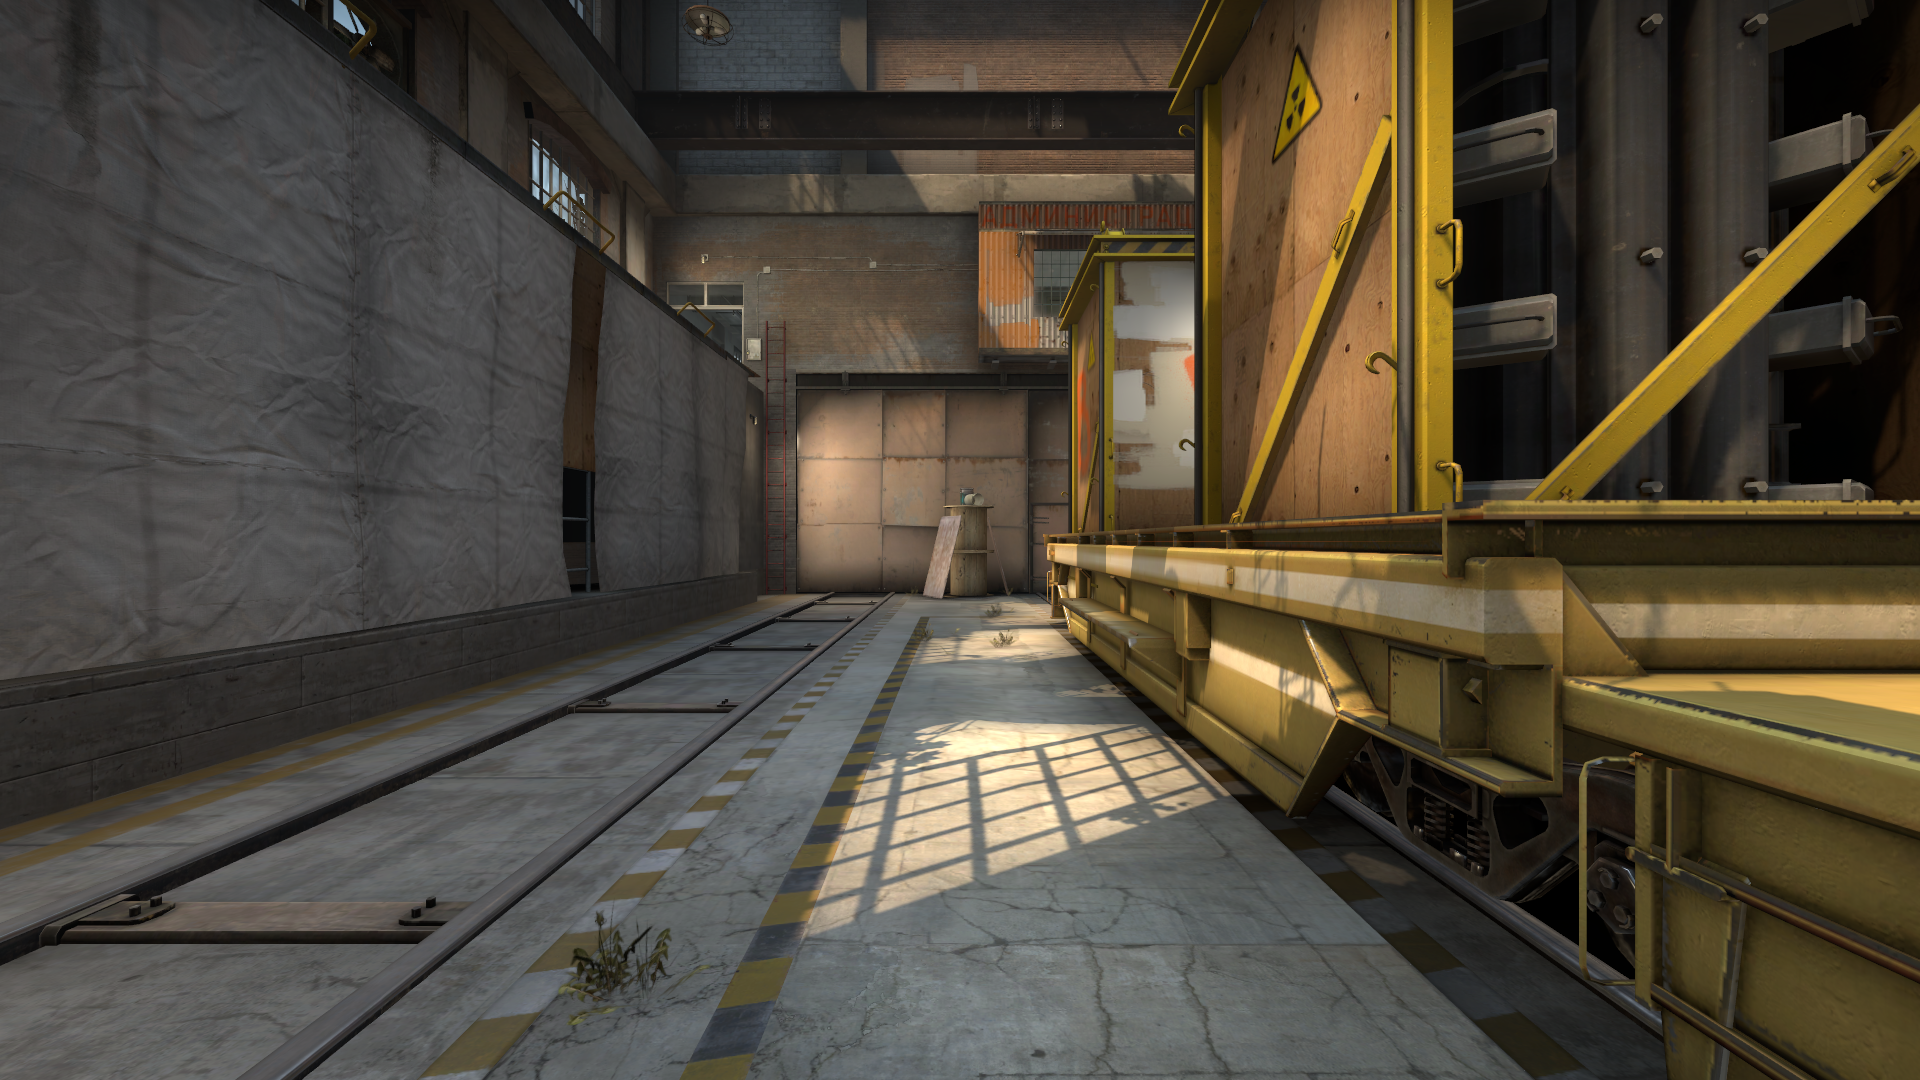
Map: de_train